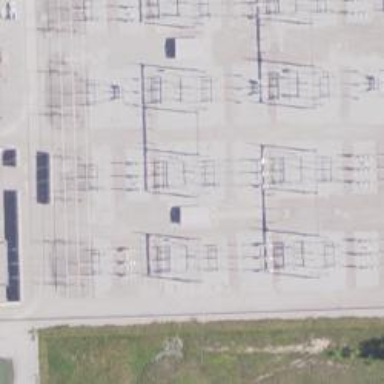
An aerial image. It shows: Switch for power supply.